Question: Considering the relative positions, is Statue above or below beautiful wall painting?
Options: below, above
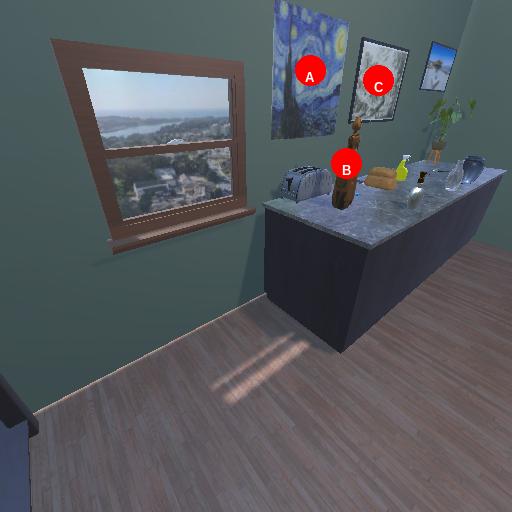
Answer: below